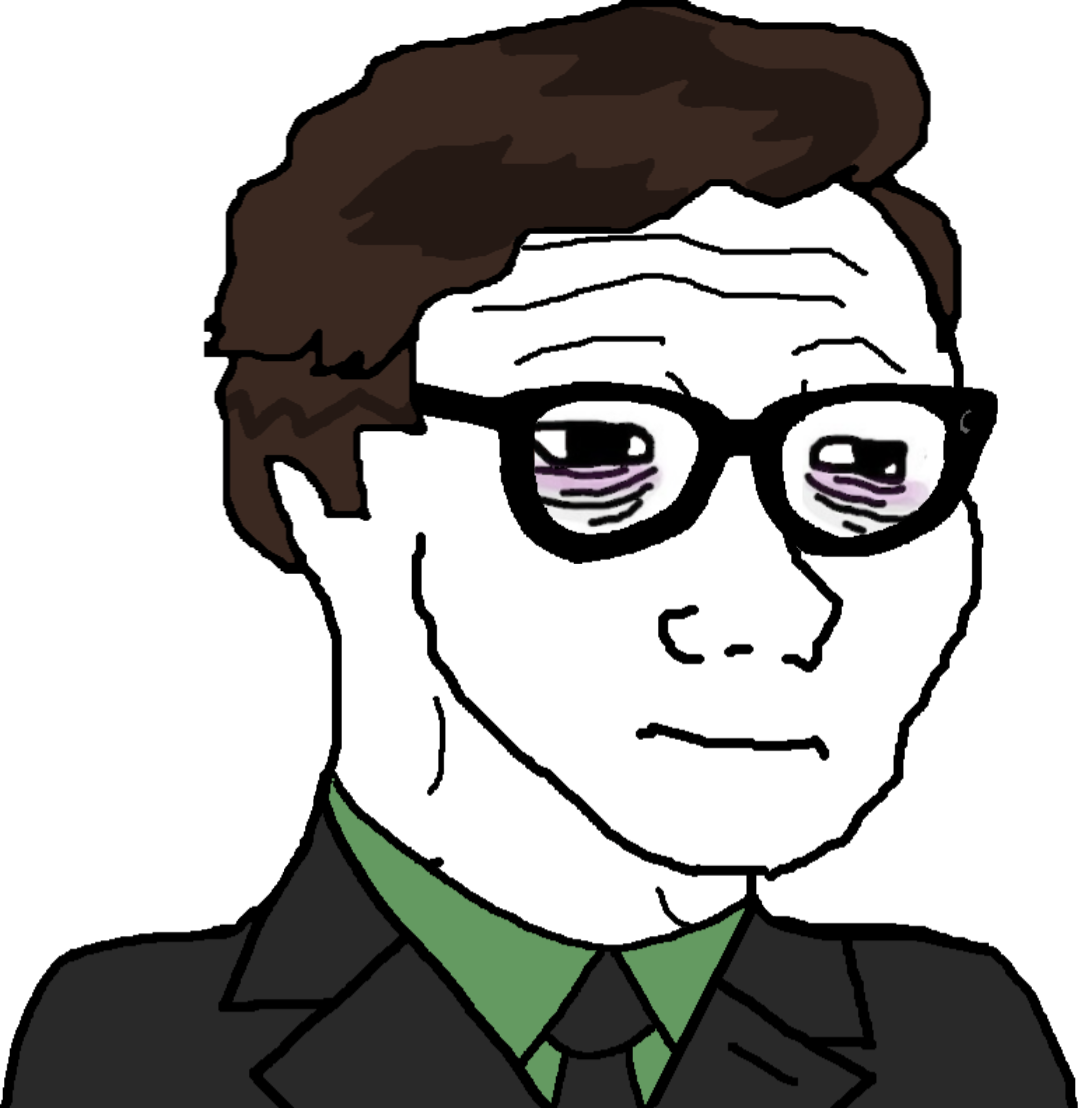
Label: 5_Doomer